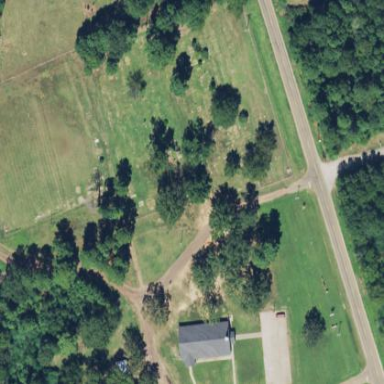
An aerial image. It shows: Cemetery.